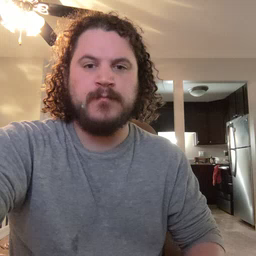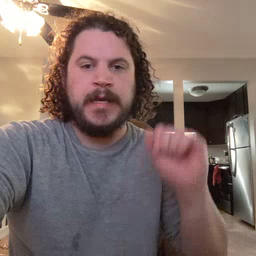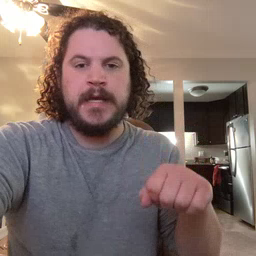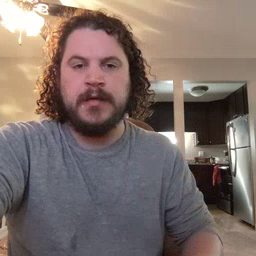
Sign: can